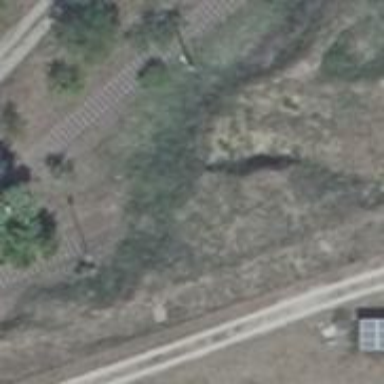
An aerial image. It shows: Disused railway yard.